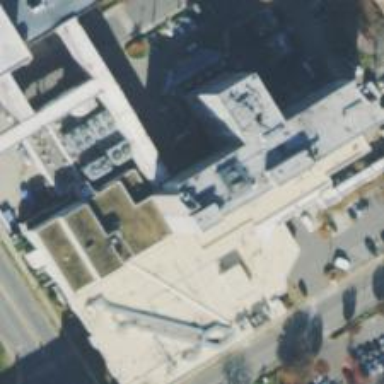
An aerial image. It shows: Healthcare facility identified as hospital.